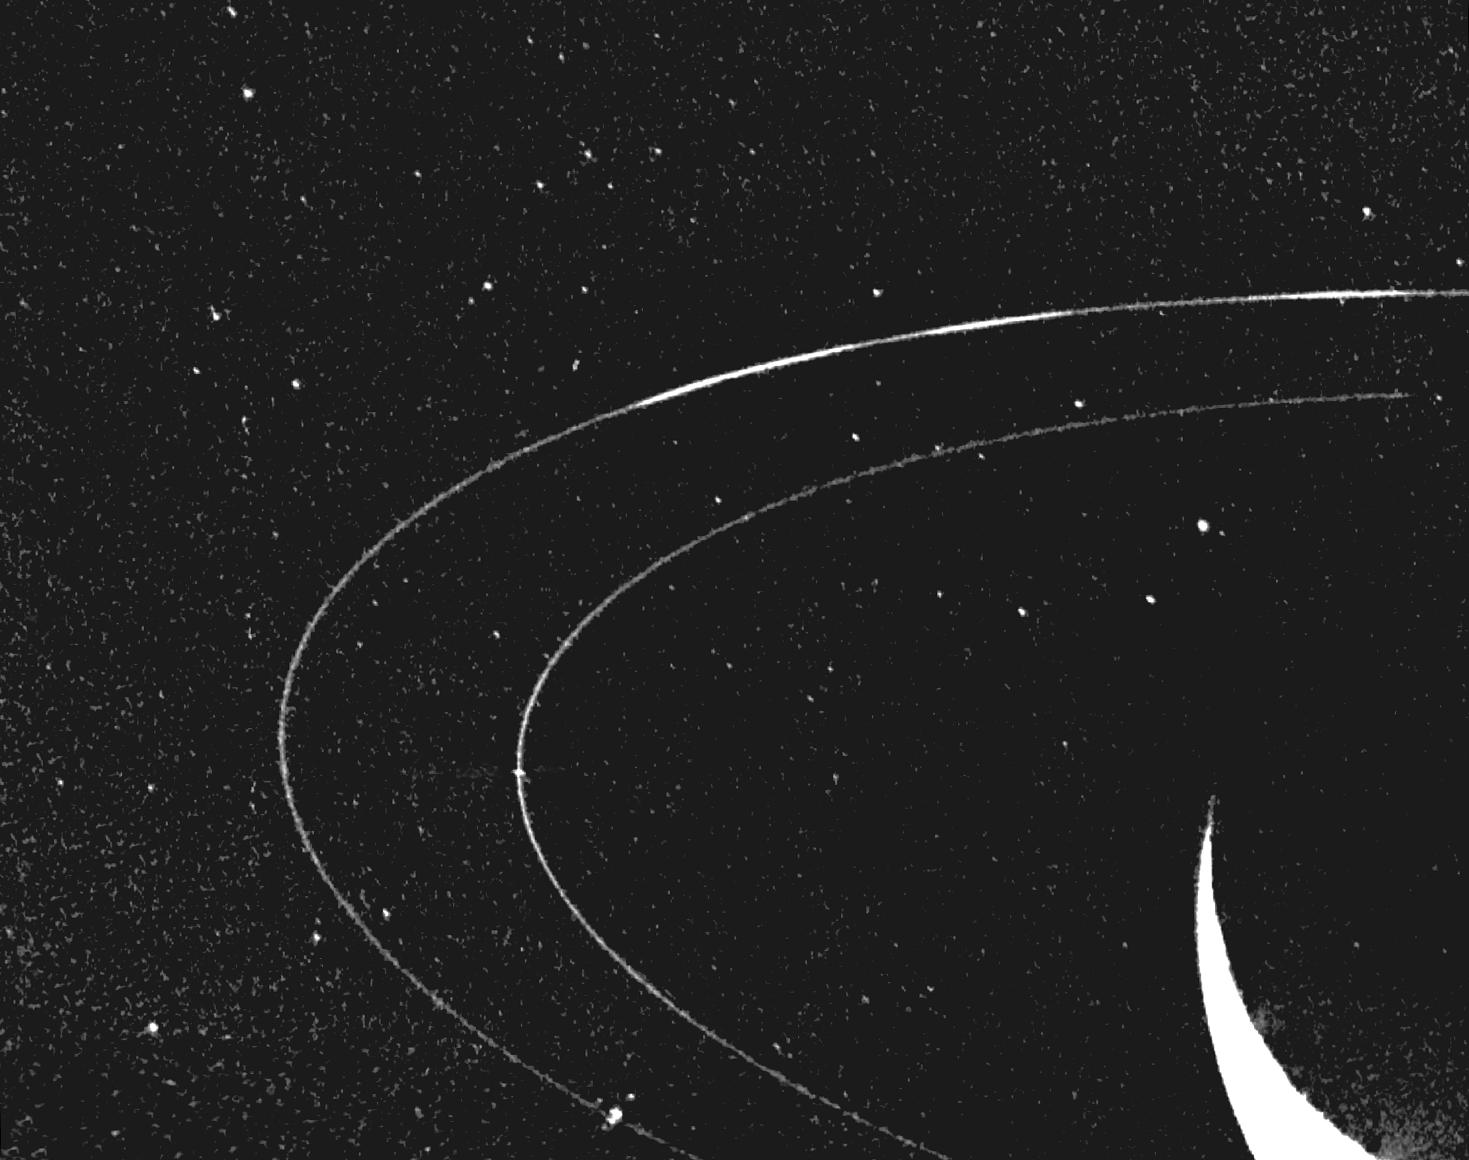
Neptune Rings Neptune, Voyager